Field crop: maize
Growth stage: 2
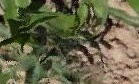
Species: maize